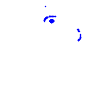
Particle: pion